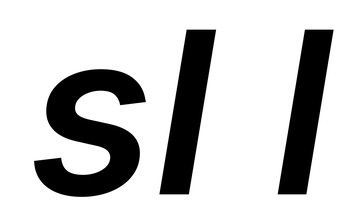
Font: Inter-Italic_SemiBold_Italic